Question: Recently I upgraded .NET from 3.5 to 4.0 in my desktop application. On my development machine it works fine.
On some production machines it crashes right at start.
1. Windows 8.1, Windows 7 Problem Event Name: APPCRASH Application Name: myApp.exe Application Version: 2.0.0.0 Application Timestamp: 553a56e8 Fault Module Name: KERNELBASE.dll Fault Module Version: 6.3.9600.17415 Fault Module Timestamp: 54504ade Exception Code: e0434f4d Exception Offset: <PHONE> OS Version: 6.3.9600.2.0.0.256.4 Locale ID: 1045
2. Windows XP SP3 with .NET 4.0
> Faulting application myApp.exe, version 2.0.0.0, stamp 553a56e8,
faulting module kernel32.dll, version 5.1.2600.6532, stamp 53203b53,
debug? 0, fault address 0x00012fd3.

Please note that the source is . Why?
The application is compiled in .NET 4.0, which is installed on the machine.
Another (much smaller and simpler) application from this solution, which is also compiled for .NET 4.0 works fine.
Any ideas?
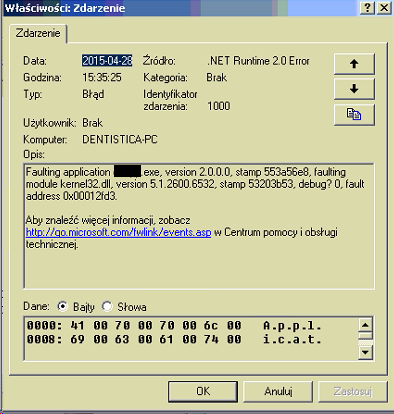
Answer: You have to change the runtime .NET version in file 'App.config'/'web.config' to:
'''
<startup>
<supportedRuntime version="v4.0" sku=".NETFramework,Version=v4.0"/>
</startup>
'''